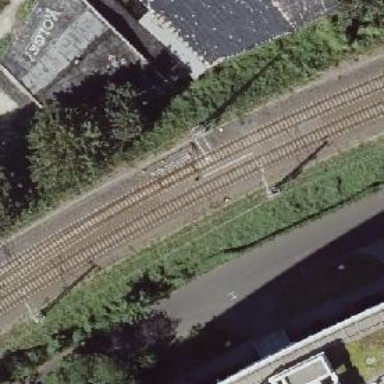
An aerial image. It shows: Left-sided inner curved railway switch.